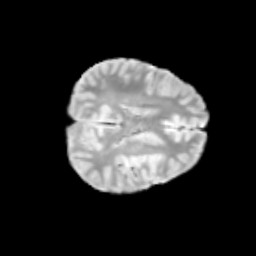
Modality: T2w
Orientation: axial
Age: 10
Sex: male
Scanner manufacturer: siemens
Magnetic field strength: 3 T
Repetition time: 3.8 s
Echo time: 0.07 s